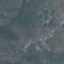
Land use / land cover class: HerbaceousVegetation